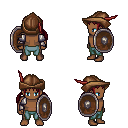
a pixel art fantasy rpg character, male body template, human, dark skin, steel arm armor, teal pants, brunette twin-tailed hairstyle, leather cap, shield, four views (front, back, left, right), 2x2 character sprite sheet, small pixel art, hard edges, no anti-aliasing